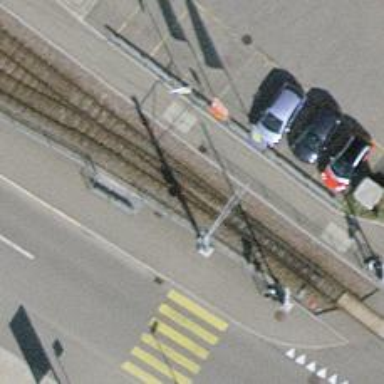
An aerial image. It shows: Narrow-gauge railway track with 1 electrified contact line.